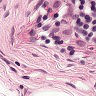
Metastatic tissue present: no